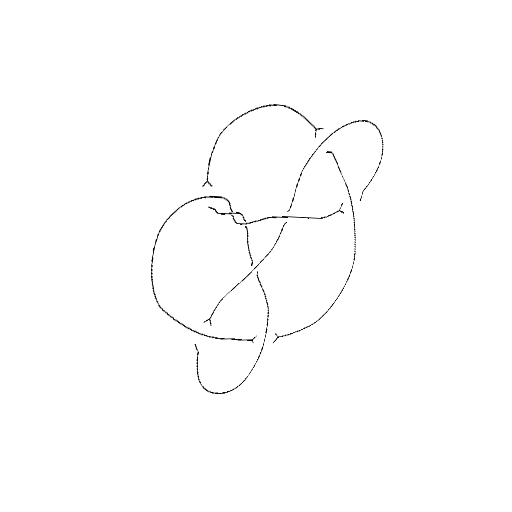
Crossing number: 9